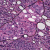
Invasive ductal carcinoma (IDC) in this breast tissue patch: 1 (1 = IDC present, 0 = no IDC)